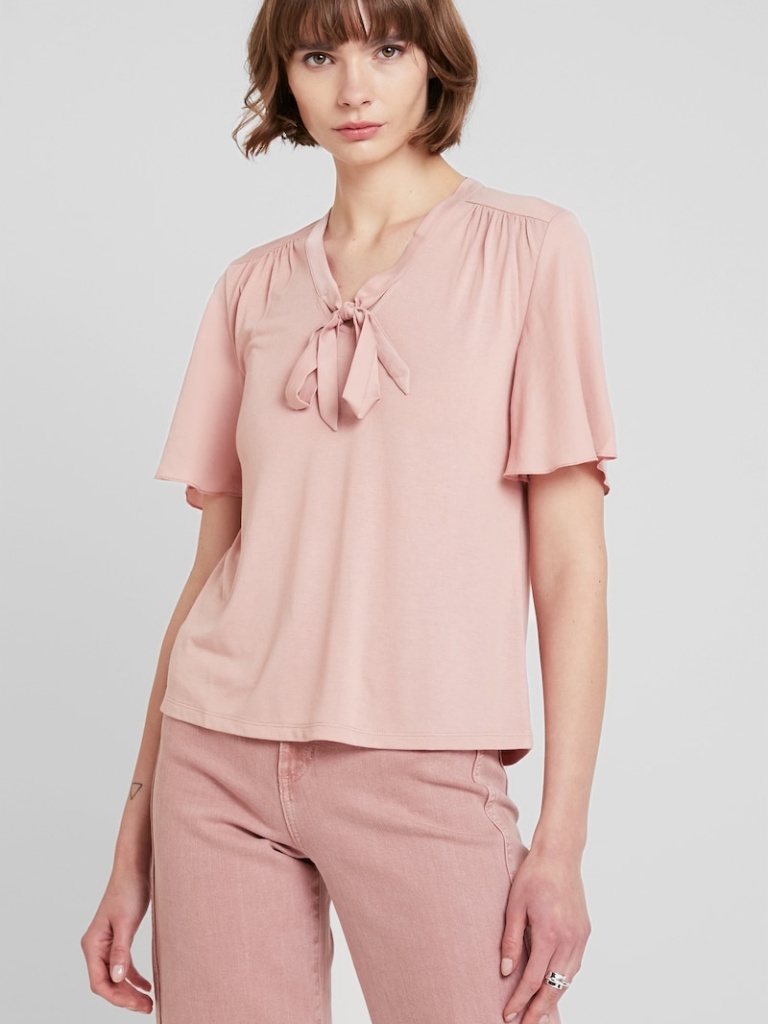
cotton relaxed short sleeve waist length Untucked tie blouse